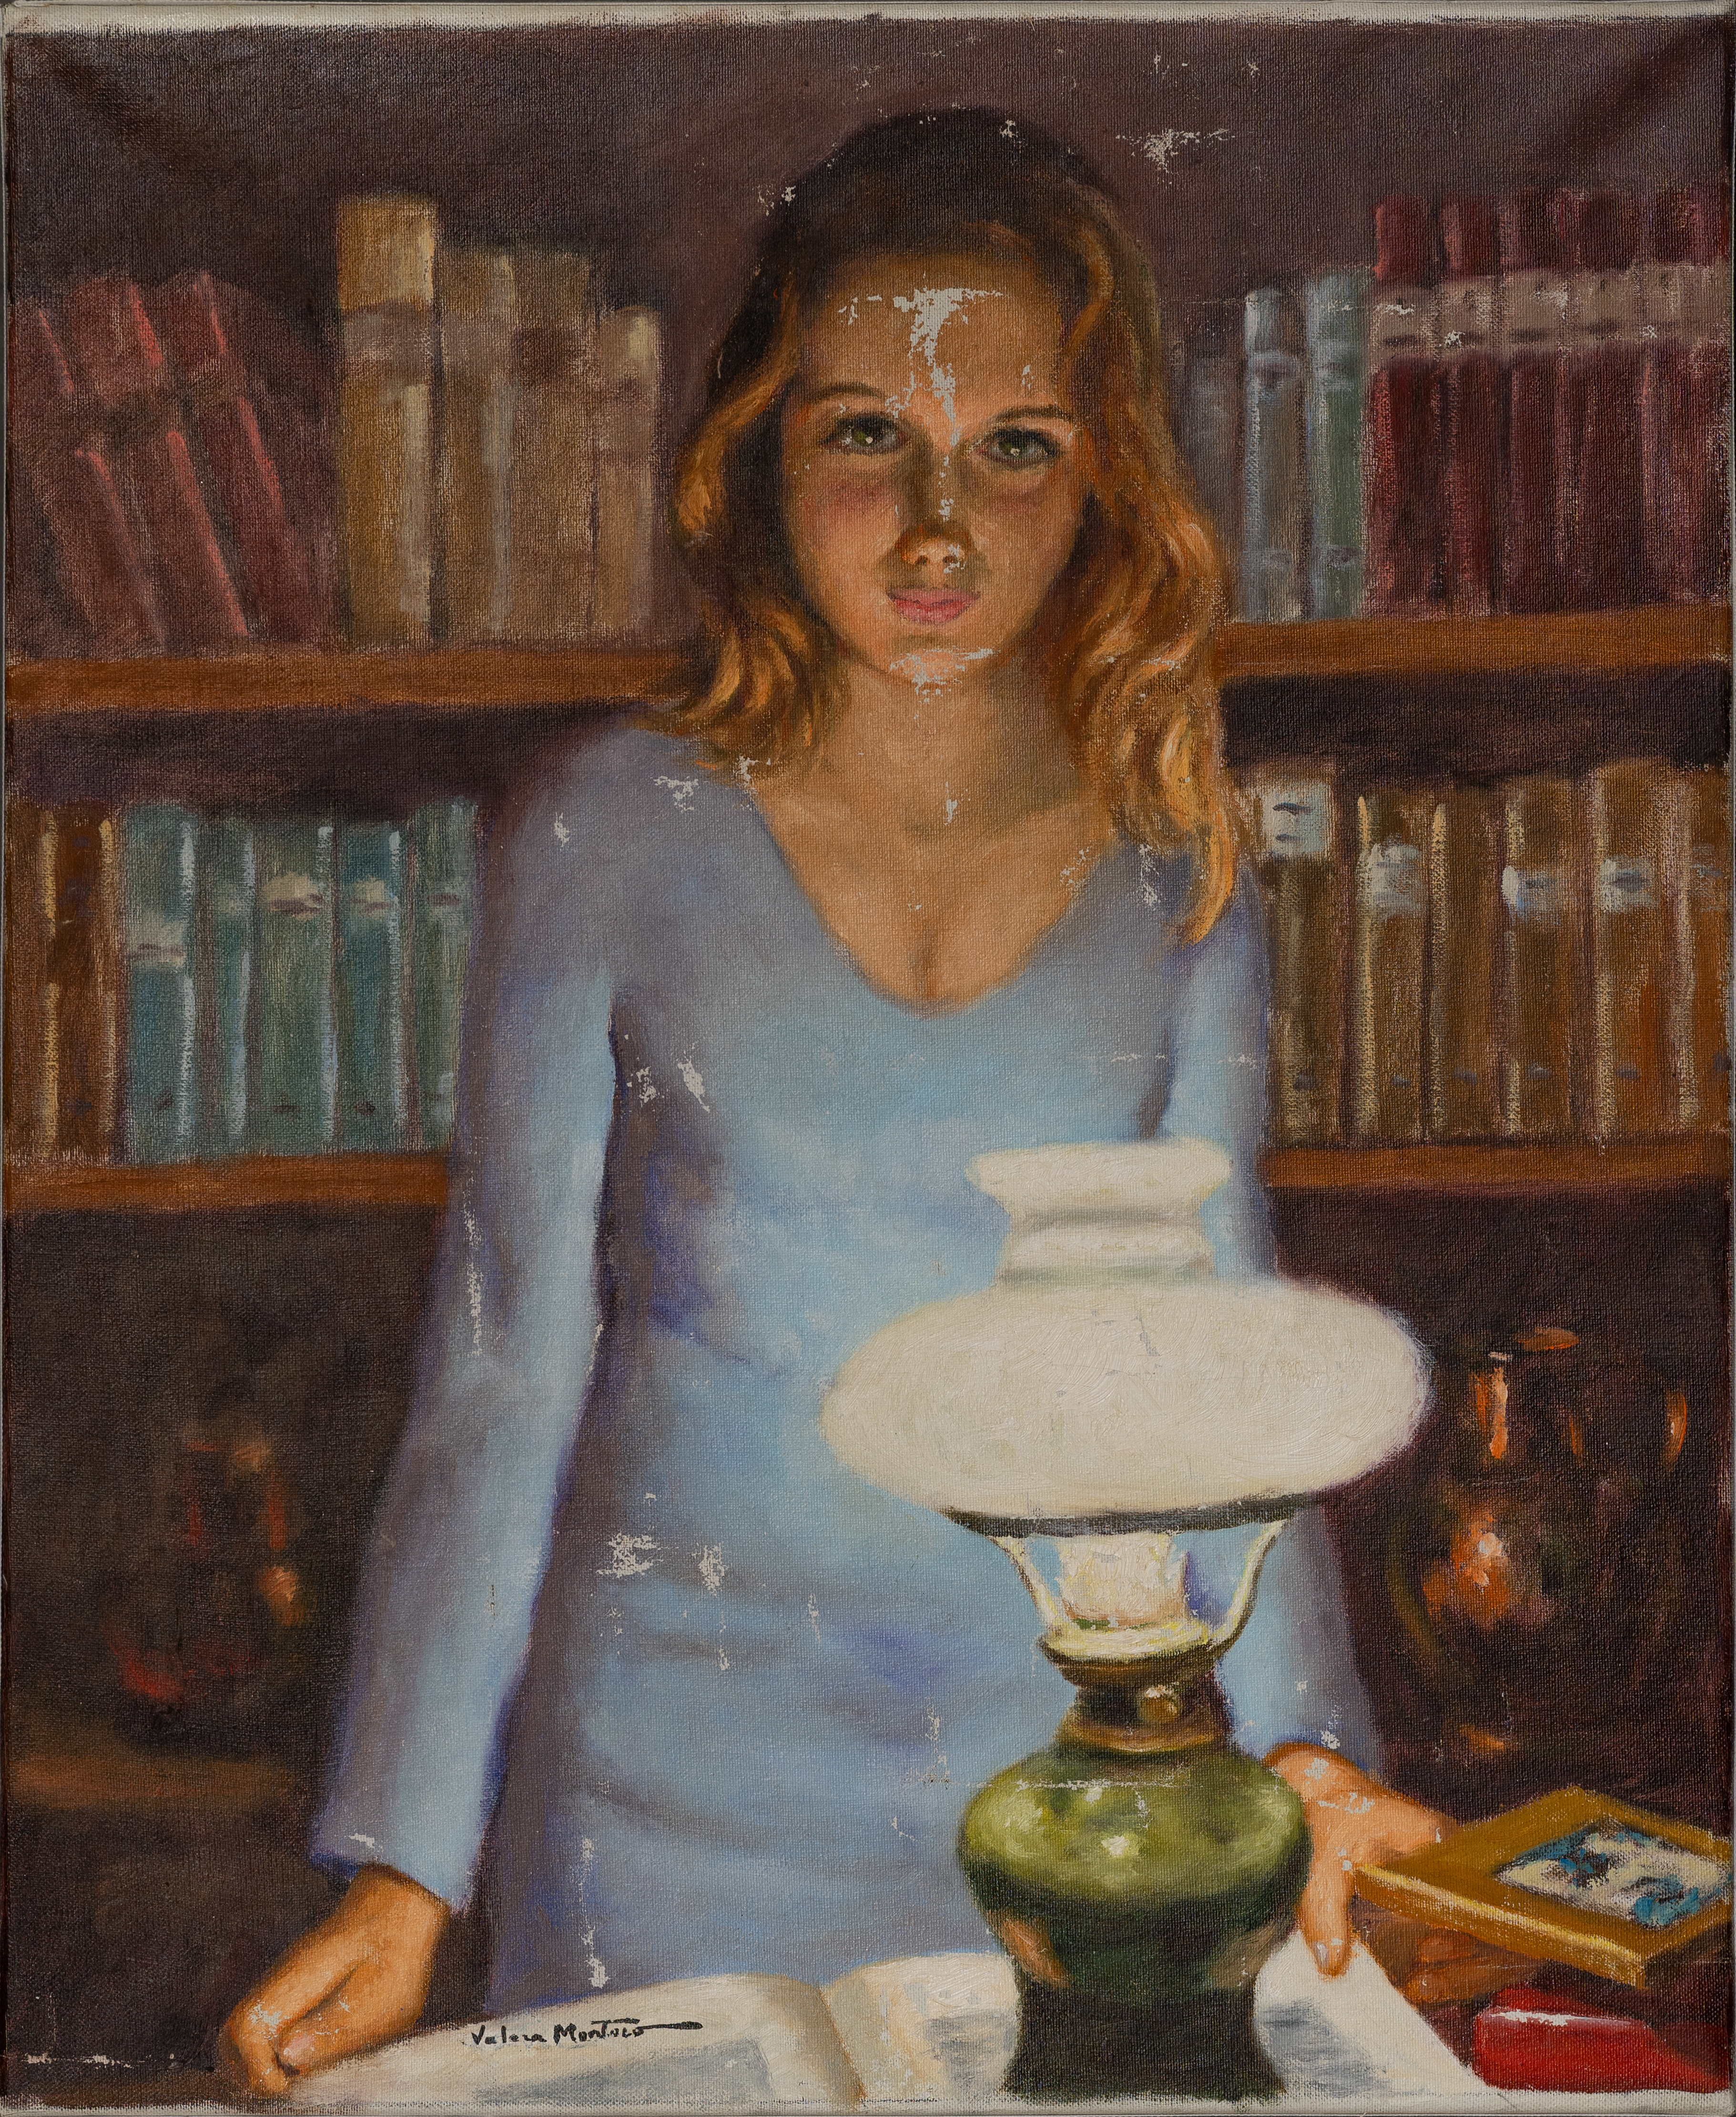
Damage type annotated: stucco filler